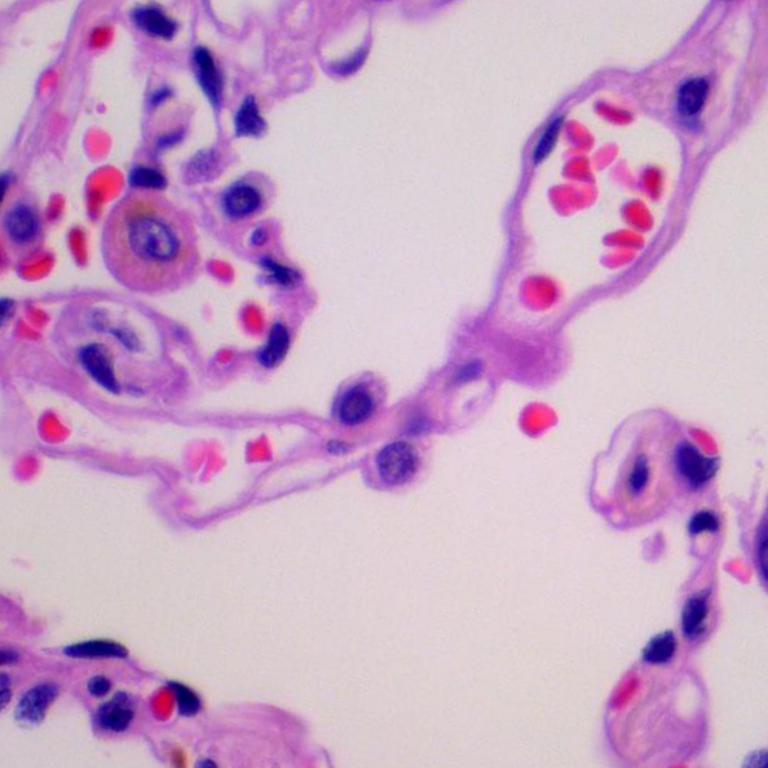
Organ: lung
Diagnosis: benign